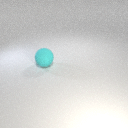
large cyan rubber sphere